Question: Hello I am struggling working out IP address and their subnet networks. I am faced with the following question as an example I would like to know if the answers I came up with are indeed correct.
The Question is as follows

And my answers to the problem.
a i) 255.255.254.0
ii) 137.215.214.0/23
iii) 137.215.215.255
b i) 255.255.240.0
ii) 137.215.208.0/20
iii) 137.215.223.255
c i) 255.255.255.240 ii) 137.215.215.208/28 iii) 137.215.215.223
Thanks for any help in advance. I am struggling to wrap me head around this since my textbook is not that great.
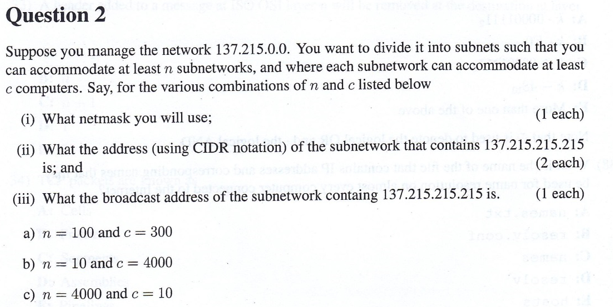
Answer: the prefix 137.x.x.x dictates the class of IP address class B. In general class B addresses are in format N.N.H.H/16 .
so generic netmask without subnetting is 16.
subnetting is a process by which you can borrow few host bits to accomodate more networks.
In this example you have 16 host bits.
case1:
n = 100 c= 300
to have 100 subnets 64(6bits) < 100 < 128(7bits) you will have to reserve 7 bits from left .
and for 300 hosts would need 256(8bits) < 300 < 512(9bits) ie 9 bits
so 137.x.nnnnnnnh.hhhhhhhh
that would give you,
'''
IP as entered by you 137.215.215.215
mask:255.255.254.0
network IP:137.215.214.0
first host IP:137.215.214.1
last host IP:137.215.215.254
Broadcast IP:137.215.215.255
number of hosts:510
'''
I think you can work out from here.